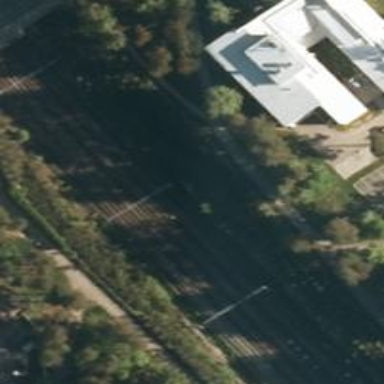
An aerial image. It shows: Railway signal.